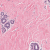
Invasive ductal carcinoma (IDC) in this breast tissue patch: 0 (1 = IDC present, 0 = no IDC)